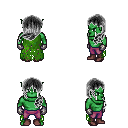
a pixel art fantasy rpg character, male body template, orc, green skin, green tattered cape, magenta pants, gray left-swept hairstyle, metal gloves, maroon shoes, four views (front, back, left, right), 2x2 character sprite sheet, small pixel art, hard edges, no anti-aliasing